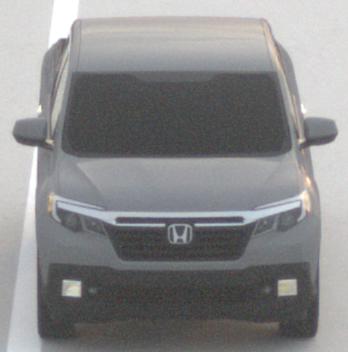
Make: Honda
Model: Ridgeline
Detailed model: Gen. 2
Model produced from: 2016
Model produced until: 2020
Doors: 4
Color: gray
Road condition: dry road
Daytime: sunrise or sunset
Contrast: low contrast